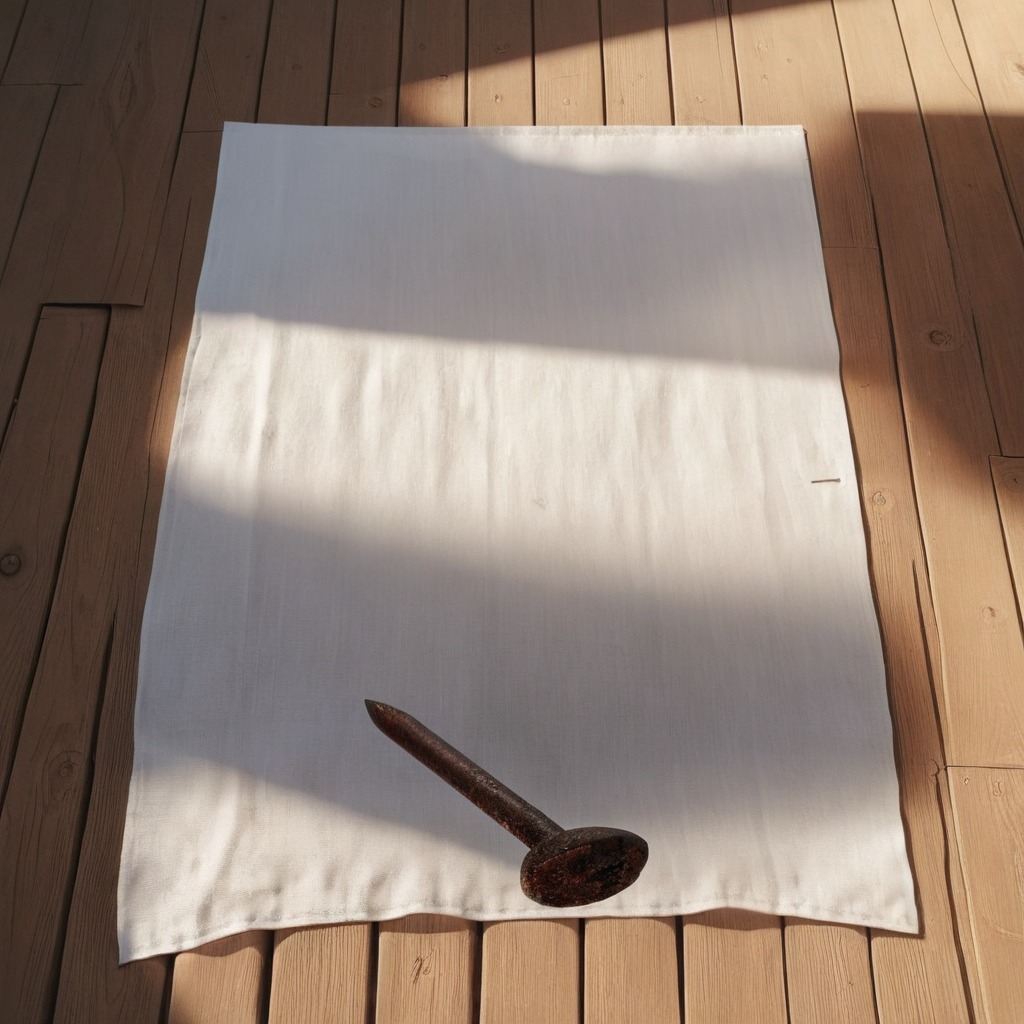
An iron nail is lying on the wooden table.